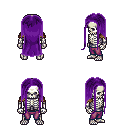
a pixel art fantasy rpg character, male body template, skeleton, leather shoulder armor, magenta pants, purple extra-long hairstyle, four views (front, back, left, right), 2x2 character sprite sheet, small pixel art, hard edges, no anti-aliasing